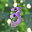
Label: 3